Question: I ran a query on my database and found a weird behavior of sql. The returned result is not making sense to me. I have run this query and the returned result is not the desired one.
'''
SELECT MAX(marks), name FROM umer WHERE city!="NewYork"
'''
Here is the snap of the table.

I am getting this result:
eric schmidt 100
However I should be getting
Why is the above result is returned?
PS: The query returns correct result for 'city="NEWYORK"'
Regards
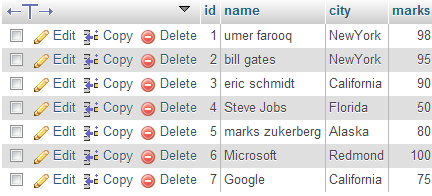
Answer: '''
SELECT marks, name
FROM umer
WHERE city != 'NewYork'
ORDER BY marks DESC
LIMIT 1
'''
Your query wouldn't work because 'MAX(marks)' expression and 'name' column doesn't have any relation between them. So 'mysql' does exactly what you required - it returns you the maximum value for the 'marks' column and value for 'name' column.
Whereas what my query would do: it would return a single row which does not have 'city' as ''NewYork'' and has the biggest 'marks' value.